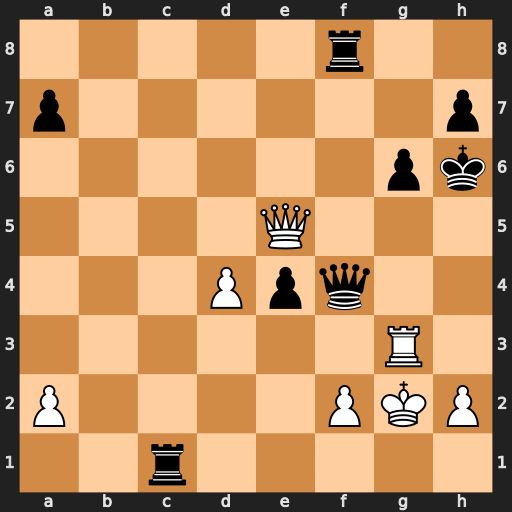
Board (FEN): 5r2/p6p/6pk/4Q3/3Ppq2/6R1/P4PKP/2r5
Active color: w
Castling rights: -
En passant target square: -
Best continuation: Rh3+ Qh4 Rxh4#